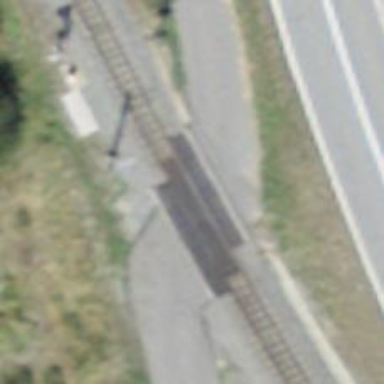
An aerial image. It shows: Railway level crossing.